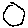
Label: circle